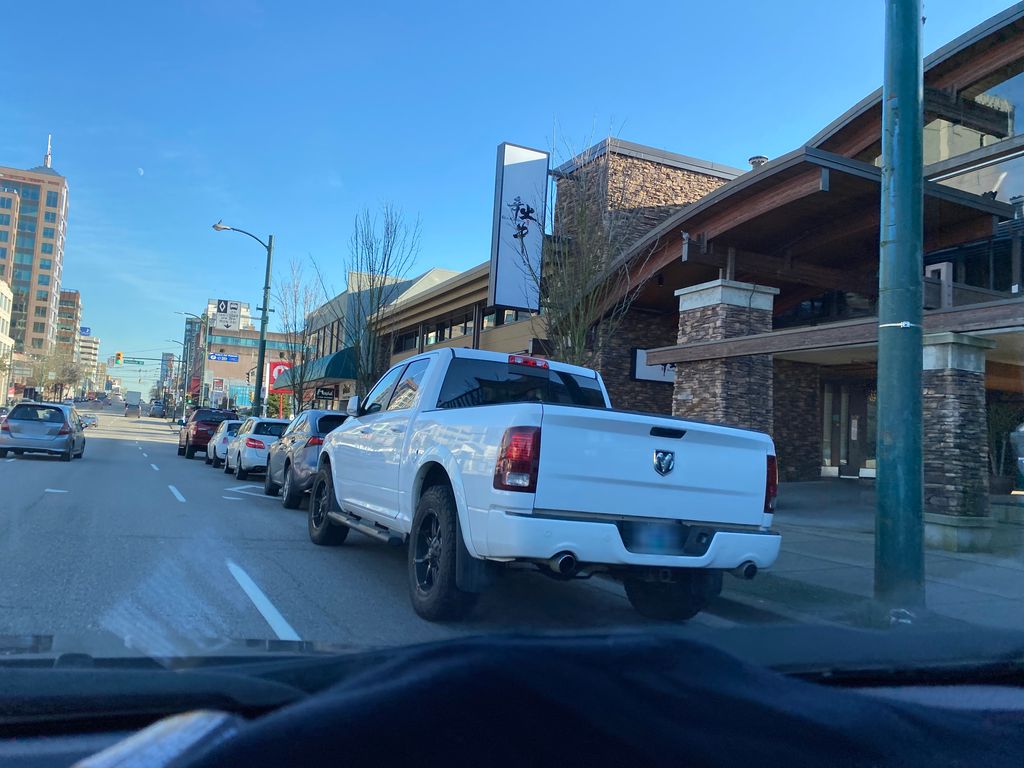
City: vancouver